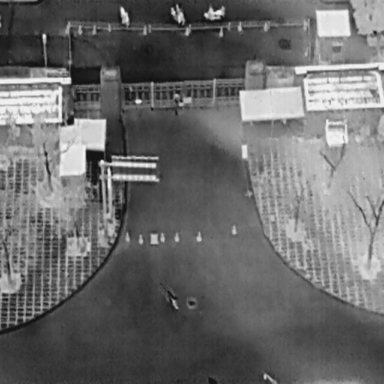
There are four Bicycles in the infrared image.